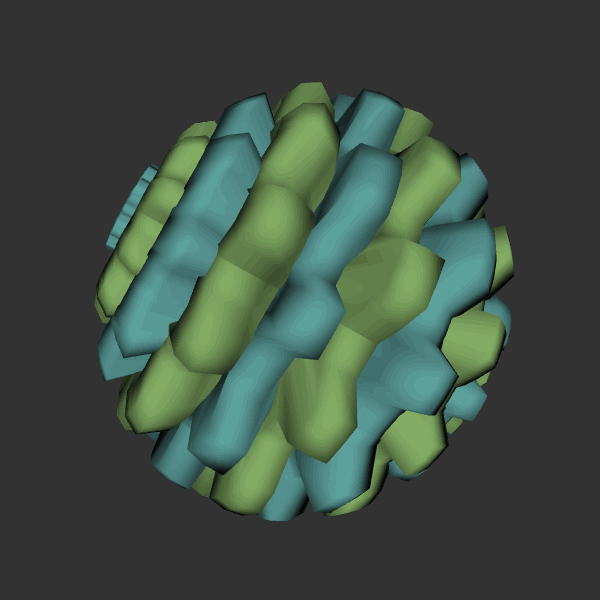
Background: dark